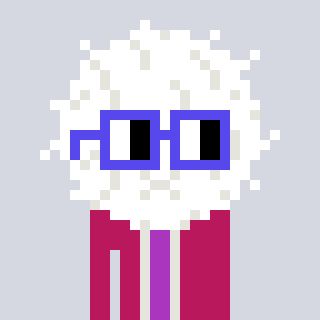
a pixel art character with square blue glasses, a cottonball-shaped head and a darkpink-colored body on a cool background